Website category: sports
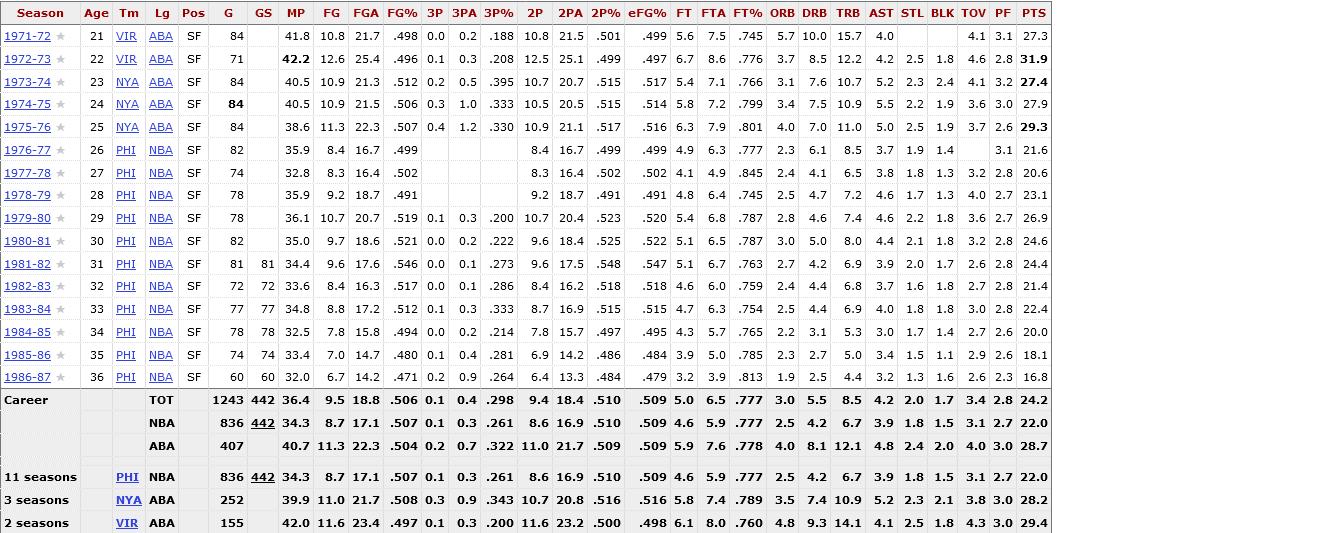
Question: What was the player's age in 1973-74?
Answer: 23

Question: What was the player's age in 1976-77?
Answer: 26

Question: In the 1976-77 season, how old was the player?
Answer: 26

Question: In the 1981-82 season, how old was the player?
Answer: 31

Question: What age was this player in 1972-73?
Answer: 22

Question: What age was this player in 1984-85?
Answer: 34

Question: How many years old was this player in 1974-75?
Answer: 24

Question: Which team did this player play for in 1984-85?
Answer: PHI

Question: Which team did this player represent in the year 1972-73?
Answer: VIR

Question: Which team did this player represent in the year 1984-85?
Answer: PHI

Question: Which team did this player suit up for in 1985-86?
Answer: PHI

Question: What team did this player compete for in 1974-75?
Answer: NYA

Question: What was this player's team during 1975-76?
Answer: NYA

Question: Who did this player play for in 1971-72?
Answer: VIR

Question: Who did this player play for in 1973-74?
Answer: NYA

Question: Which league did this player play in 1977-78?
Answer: NBA

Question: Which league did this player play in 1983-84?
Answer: NBA

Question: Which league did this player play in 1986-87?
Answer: NBA

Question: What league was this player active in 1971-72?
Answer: ABA

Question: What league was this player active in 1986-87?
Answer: NBA

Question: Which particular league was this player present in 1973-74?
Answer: ABA

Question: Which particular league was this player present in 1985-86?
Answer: NBA

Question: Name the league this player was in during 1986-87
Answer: NBA

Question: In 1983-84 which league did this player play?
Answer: NBA

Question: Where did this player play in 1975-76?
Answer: ABA

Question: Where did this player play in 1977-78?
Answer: NBA

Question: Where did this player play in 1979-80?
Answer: NBA

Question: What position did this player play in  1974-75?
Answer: SF

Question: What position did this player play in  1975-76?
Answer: SF

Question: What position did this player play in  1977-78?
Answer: SF

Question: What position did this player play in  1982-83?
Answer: SF

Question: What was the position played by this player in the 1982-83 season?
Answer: SF

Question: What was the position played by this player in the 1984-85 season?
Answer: SF

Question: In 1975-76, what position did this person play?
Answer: SF

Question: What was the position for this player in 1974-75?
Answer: SF

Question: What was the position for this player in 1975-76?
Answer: SF

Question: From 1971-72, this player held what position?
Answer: SF

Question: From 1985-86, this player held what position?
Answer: SF

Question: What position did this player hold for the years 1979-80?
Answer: SF

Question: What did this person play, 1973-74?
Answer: SF

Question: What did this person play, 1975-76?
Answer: SF

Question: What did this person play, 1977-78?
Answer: SF

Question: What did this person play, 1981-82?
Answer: SF

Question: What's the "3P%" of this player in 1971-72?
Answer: .188

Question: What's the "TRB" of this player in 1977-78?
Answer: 6.5

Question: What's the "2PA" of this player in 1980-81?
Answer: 18.4

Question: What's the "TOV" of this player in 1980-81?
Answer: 3.2

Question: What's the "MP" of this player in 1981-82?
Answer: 34.4

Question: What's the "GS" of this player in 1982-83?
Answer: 72

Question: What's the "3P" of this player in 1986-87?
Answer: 0.2

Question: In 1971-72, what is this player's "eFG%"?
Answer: .499

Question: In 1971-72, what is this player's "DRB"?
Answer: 10.0

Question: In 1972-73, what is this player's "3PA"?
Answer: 0.3

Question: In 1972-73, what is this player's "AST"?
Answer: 4.2

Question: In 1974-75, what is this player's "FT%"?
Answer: .799

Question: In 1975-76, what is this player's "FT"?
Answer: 6.3

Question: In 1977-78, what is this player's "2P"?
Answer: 8.3

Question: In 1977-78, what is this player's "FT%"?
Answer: .845

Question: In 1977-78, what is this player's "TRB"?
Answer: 6.5

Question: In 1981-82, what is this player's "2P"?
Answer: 9.6

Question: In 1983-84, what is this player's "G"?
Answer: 77

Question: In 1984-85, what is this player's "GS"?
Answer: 78

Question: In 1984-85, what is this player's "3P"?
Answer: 0.0

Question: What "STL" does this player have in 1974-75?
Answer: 2.2